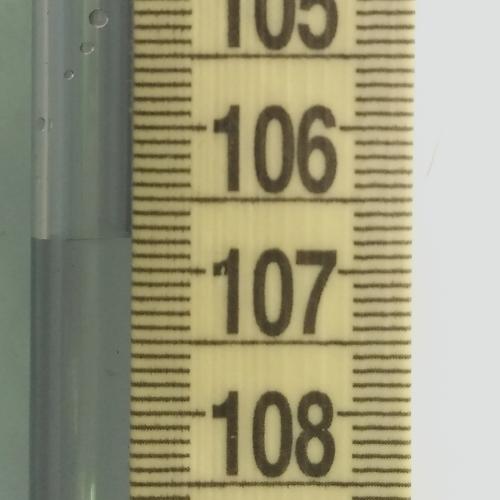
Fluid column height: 106.8 cm